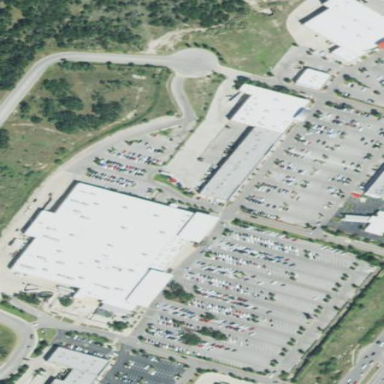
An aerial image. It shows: Retail area.